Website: home-depot
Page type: receipt
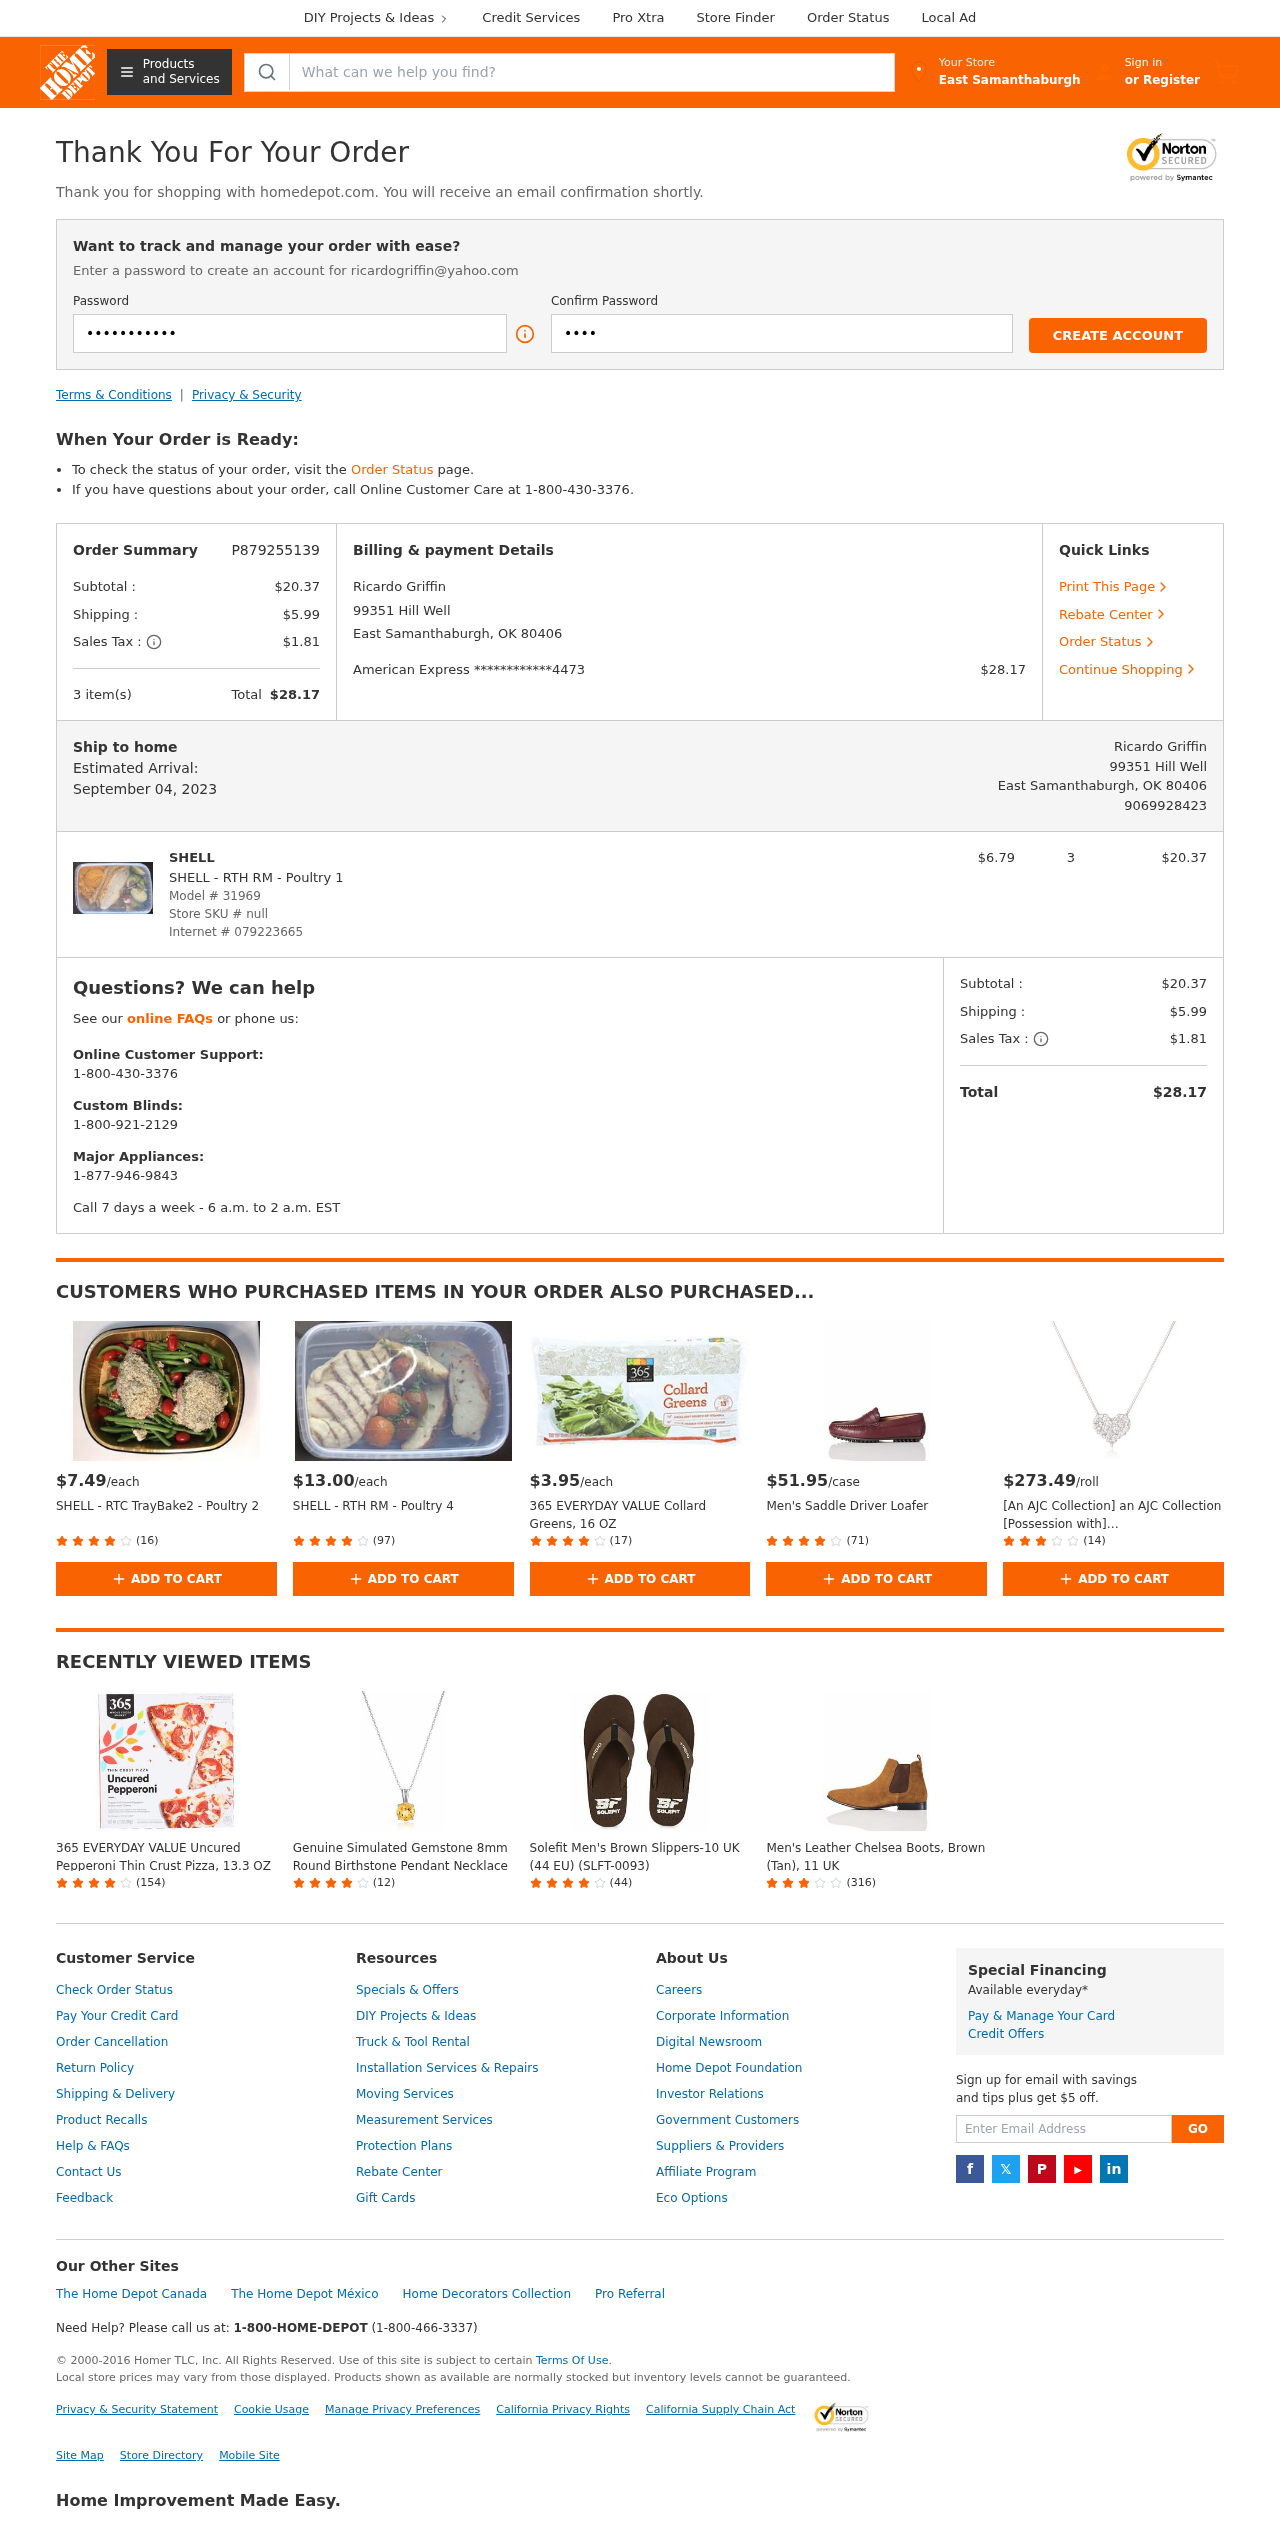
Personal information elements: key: PII_CARD_LAST4
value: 4473
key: PII_CARD_TYPE
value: American Express
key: PII_CITY
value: East Samanthaburgh
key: PII_EMAIL
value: ricardogriffin@yahoo.com
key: PII_FULLNAME
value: Ricardo Griffin
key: PII_PHONE
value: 9069928423
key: PII_STREET
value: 99351 Hill Well
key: PII_CITY_STATE_ZIP
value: East Samanthaburgh, OK 80406
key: PII_FULLNAME2
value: Ricardo Griffin
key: PII_POSTCODE
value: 80406
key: PII_STATE_ABBR
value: OK
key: PII_POSTCODE_FULL
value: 80406
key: PII_CITY_STATE
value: East Samanthaburgh, OK
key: PII_POSTCODE_NUMERIC
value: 80406
Product elements: key: PRODUCT1_BRAND
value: SHELL
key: PRODUCT1_NAME
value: SHELL - RTH RM - Poultry 1
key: PRODUCT1_PRICE
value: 6.79
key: PRODUCT1_QUANTITY
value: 3
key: PRODUCT2_PRICE
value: $7.49
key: PRODUCT2_NAME
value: SHELL - RTC TrayBake2 - Poultry 2
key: PRODUCT2_NUM_RATINGS
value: (16)
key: PRODUCT3_PRICE
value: $13.00
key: PRODUCT3_NAME
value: SHELL - RTH RM - Poultry 4
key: PRODUCT3_NUM_RATINGS
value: (97)
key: PRODUCT4_PRICE
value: $3.95
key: PRODUCT4_NAME
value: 365 EVERYDAY VALUE Collard Greens, 16 OZ
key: PRODUCT4_NUM_RATINGS
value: (17)
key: PRODUCT5_PRICE
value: $51.95
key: PRODUCT5_NAME
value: Men's Saddle Driver Loafer
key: PRODUCT5_NUM_RATINGS
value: (71)
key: PRODUCT6_PRICE
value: $273.49
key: PRODUCT6_NAME
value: [An AJC Collection] an AJC Collection [Possession with] daiyamondopuratinaha-tomoti-hupaヴxenekkuresu
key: PRODUCT6_NUM_RATINGS
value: (14)
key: PRODUCT7_NAME
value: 365 EVERYDAY VALUE Uncured Pepperoni Thin Crust Pizza, 13.3 OZ
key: PRODUCT7_NUM_RATINGS
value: (154)
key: PRODUCT8_NAME
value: Genuine Simulated Gemstone 8mm Round Birthstone Pendant Necklace
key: PRODUCT8_NUM_RATINGS
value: (12)
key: PRODUCT9_NAME
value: Solefit Men's Brown Slippers-10 UK (44 EU) (SLFT-0093)
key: PRODUCT9_NUM_RATINGS
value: (44)
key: PRODUCT10_NAME
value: Men's Leather Chelsea Boots, Brown (Tan), 11 UK
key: PRODUCT10_NUM_RATINGS
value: (316)
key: PRODUCT_MODEL_NUMBER
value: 31969
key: PRODUCT_INTERNET_NUMBER
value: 079223665
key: PRODUCT1_LINE_TOTAL
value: $20.37
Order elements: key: ORDER_ID
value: P879255139
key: ORDER_SUBTOTAL
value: $20.37
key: ORDER_SHIPPING_COST
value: $5.99
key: ORDER_TAX
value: $1.81
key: ORDER_NUM_ITEMS
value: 3 item(s)
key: ORDER_TOTAL
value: $28.17
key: ORDER_DELIVERY_DATE
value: September 04, 2023
Search elements: key: HEADER_SEARCH
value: What can we help you find?
Other elements: key: STORE_SKU
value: null